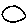
Label: circle